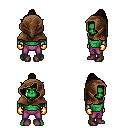
a pixel art fantasy rpg character, male body template, orc, green skin, steel arm armor, magenta pants, brown long topknot hairstyle, cloth hood, gold gloves, maroon shoes, four views (front, back, left, right), 2x2 character sprite sheet, small pixel art, hard edges, no anti-aliasing